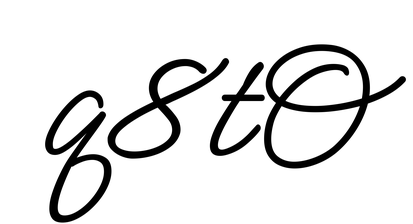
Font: MeowScript-Regular